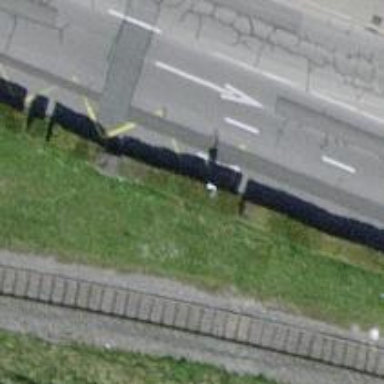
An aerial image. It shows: Bus stop with platform for public transport.